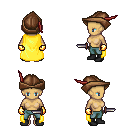
a pixel art fantasy rpg character, female body template, human, tanned skin, yellow cape, teal pants, brunette short mohawk hairstyle, leather cap, gold gloves, black shoes, dagger, four views (front, back, left, right), 2x2 character sprite sheet, small pixel art, hard edges, no anti-aliasing